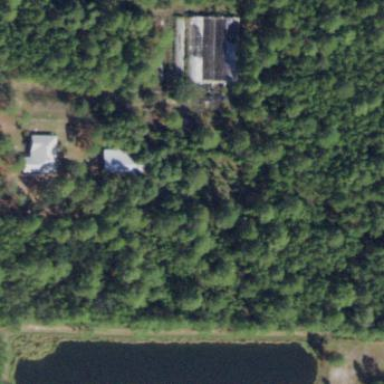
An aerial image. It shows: Plant nursery specializing in trees.